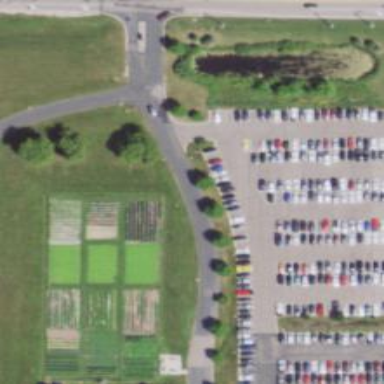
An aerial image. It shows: Parking area designated for bus park and ride services.